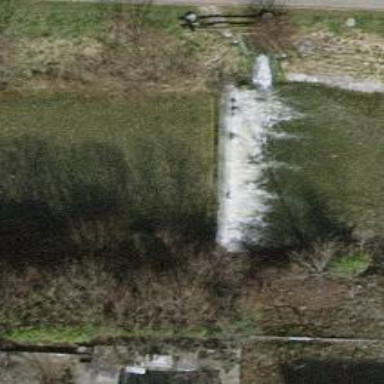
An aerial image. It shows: Weir along the waterway.